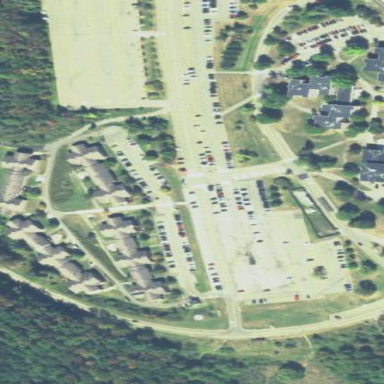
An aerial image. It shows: Parking area with surface.